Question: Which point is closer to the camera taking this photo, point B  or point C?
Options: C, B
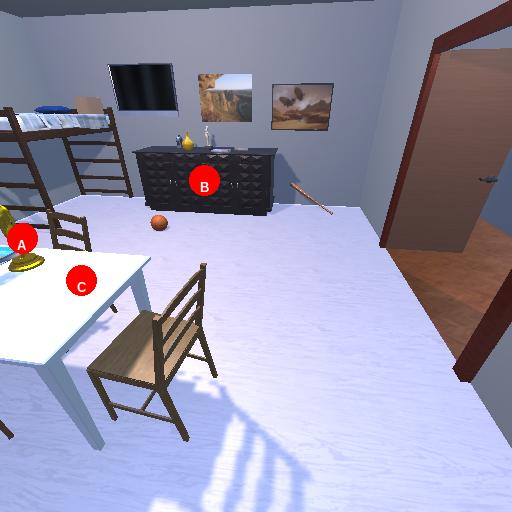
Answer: C